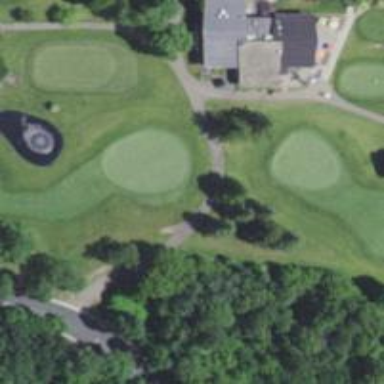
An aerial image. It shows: Path designated for golf carts.